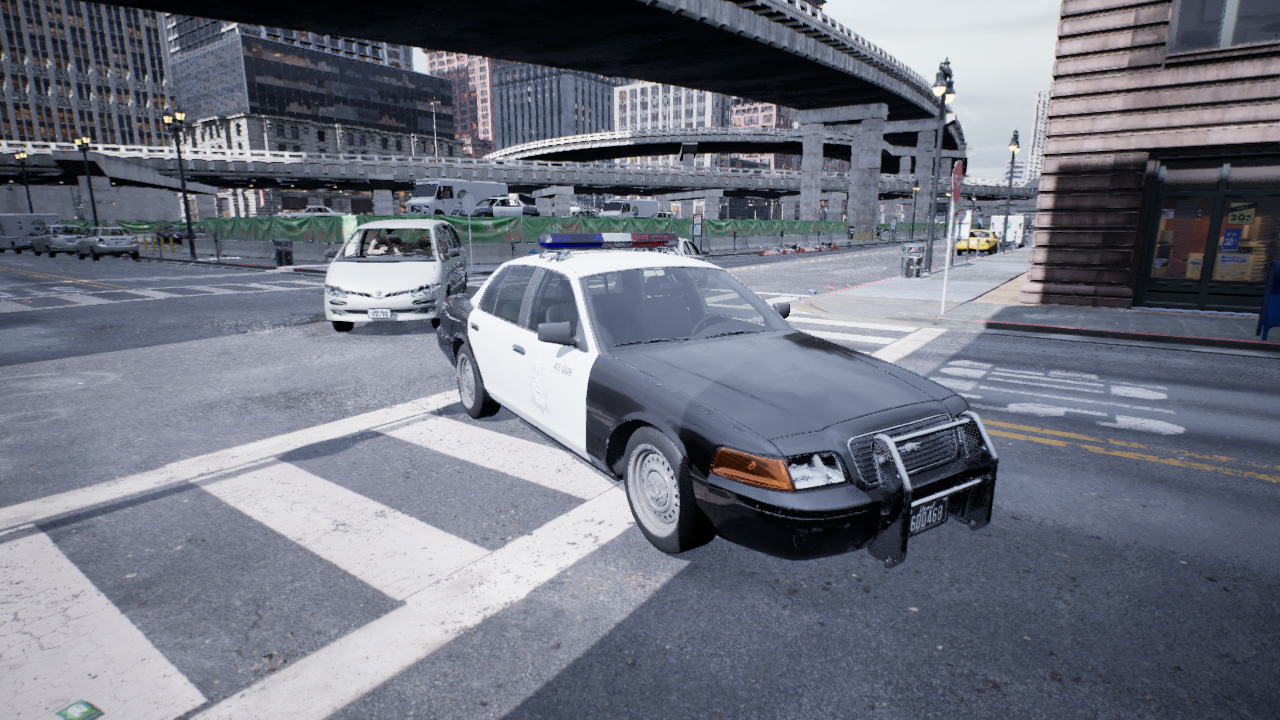
Venue: intersection
Lighting: overcast
Vehicle rig: sedan